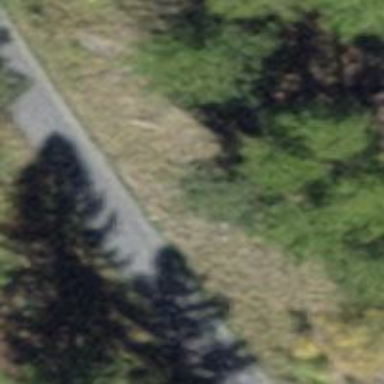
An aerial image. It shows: Asphalt track of grade 1 quality. It is downhill track with intermediate level of difficulty.